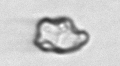
Label: detritus_transparent